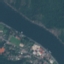
Land use / land cover: River